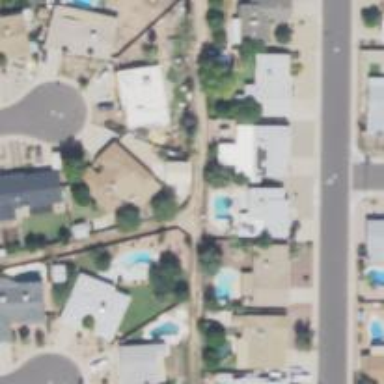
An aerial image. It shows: Alley classified as service road.